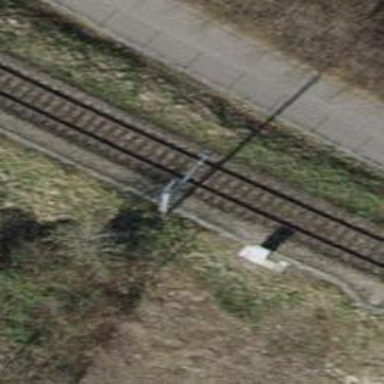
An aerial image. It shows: Solitary milestone along the railway.